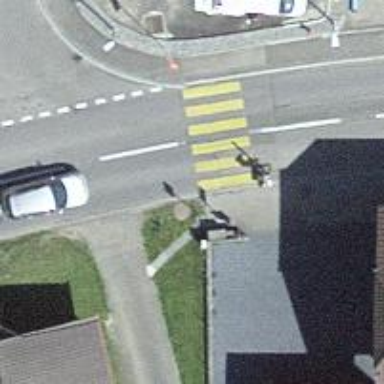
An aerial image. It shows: Uncontrolled zebra crossing on the road.